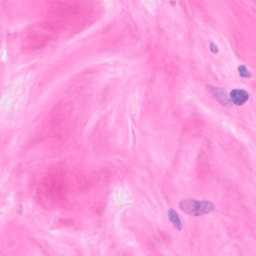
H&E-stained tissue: Breast